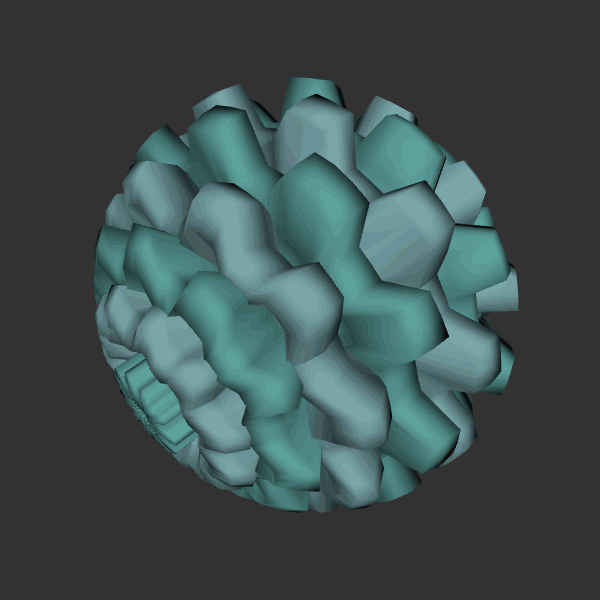
Background: dark